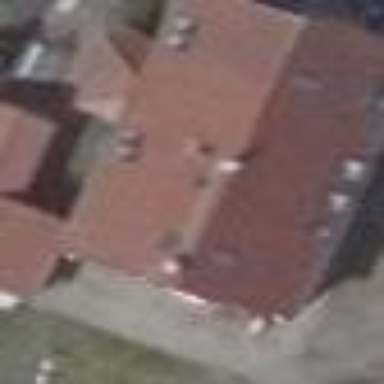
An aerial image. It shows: Detached building.